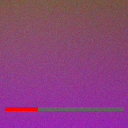
Screen state: on